Field crop: maize
Growth stage: 2
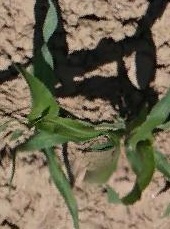
Species: maize